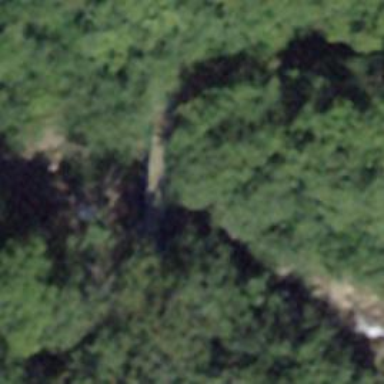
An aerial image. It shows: Path leading to bridge.